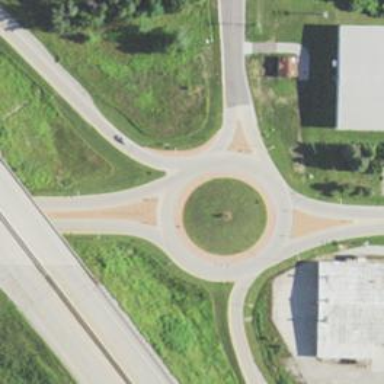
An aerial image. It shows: Primary highway intersecting roundabout.